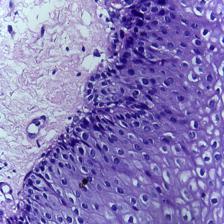
Diagnosis: Normal